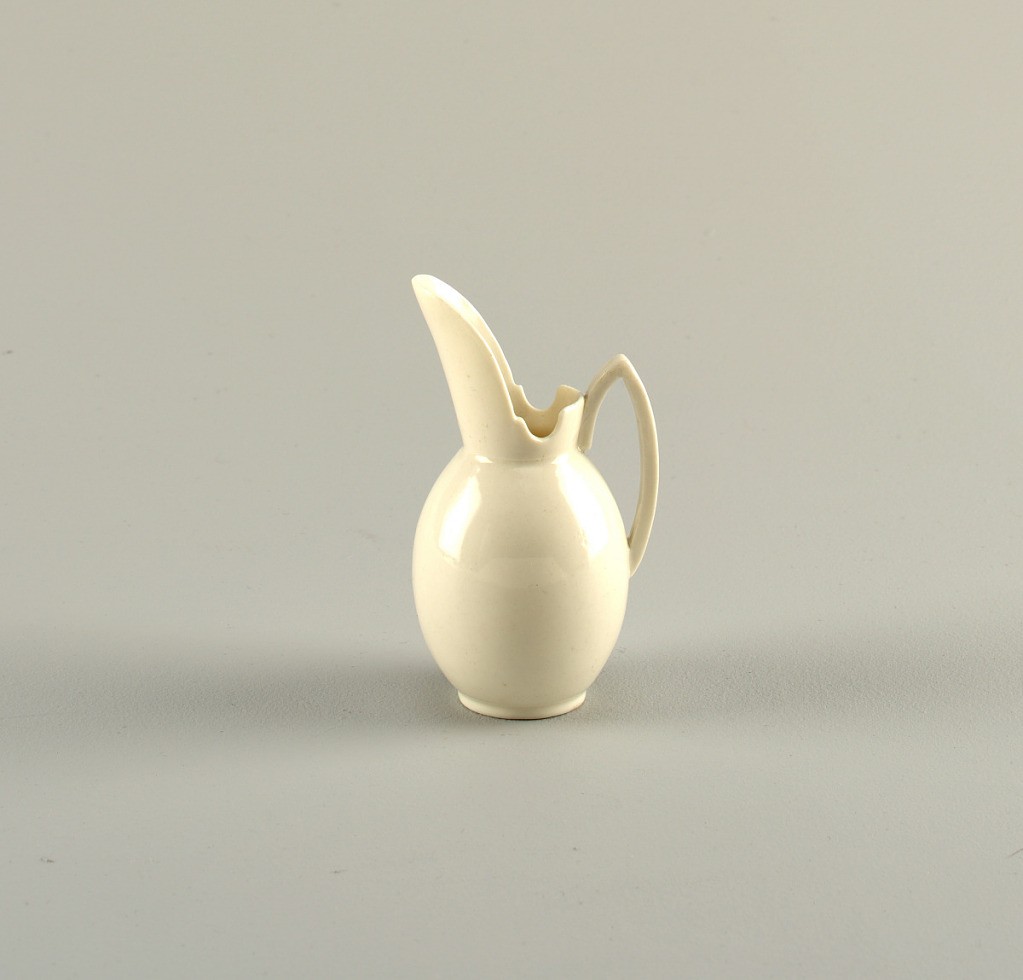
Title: Jug
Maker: Francis Lycett, American, 1861 - ca. 1938
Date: ca. 1890
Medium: Porcelain
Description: Small ovoid jug with flat circular base, circular neck with two round notched opening and high curved lip.  Applied strap handle with ogival peaked top.